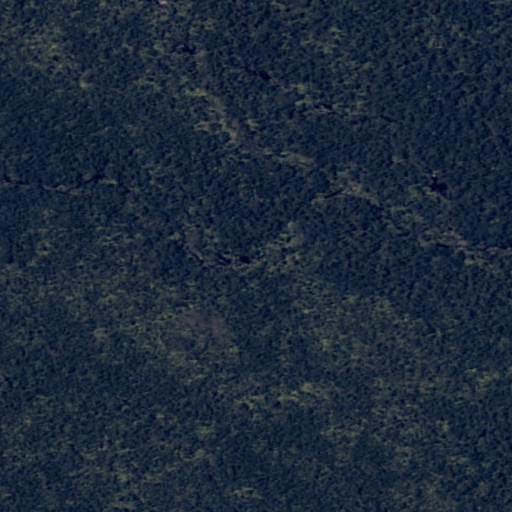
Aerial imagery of valley in Hawaii named Nukupahu Gulch containing only unknown